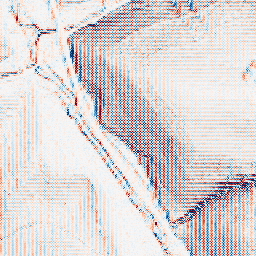
Category: wavelet
Decomposition family: wavelet_dwt
Decomposition parameters: wavelet: haar
level: 1
Upsampling method: bicubic_16x
Upsampling parameters: scale: 16
Upsampling scale: 16